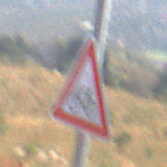
Verkehrszeichen: RadverkehrRechts
Umgebung: Outdoor, Nature
Tageszeit: Midday
Wetter: PartlyCloudy
Licht: Natural
Jahreszeit: NotSpecified
Kontrast: HighContrast